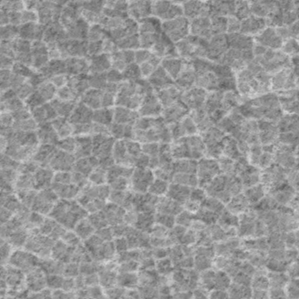
Label: frost